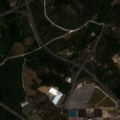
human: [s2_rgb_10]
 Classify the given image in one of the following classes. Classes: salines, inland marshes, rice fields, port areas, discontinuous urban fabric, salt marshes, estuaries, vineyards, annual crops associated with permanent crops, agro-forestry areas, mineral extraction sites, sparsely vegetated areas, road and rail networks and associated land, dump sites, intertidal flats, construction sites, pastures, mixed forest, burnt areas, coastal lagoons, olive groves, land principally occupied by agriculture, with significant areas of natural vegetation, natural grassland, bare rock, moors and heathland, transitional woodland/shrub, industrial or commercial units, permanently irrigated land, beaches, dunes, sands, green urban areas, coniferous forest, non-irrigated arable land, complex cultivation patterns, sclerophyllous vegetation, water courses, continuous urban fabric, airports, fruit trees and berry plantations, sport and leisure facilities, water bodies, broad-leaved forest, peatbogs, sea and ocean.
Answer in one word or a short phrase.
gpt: discontinuous urban fabric, sport and leisure facilities, permanently irrigated land, land principally occupied by agriculture, with significant areas of natural vegetation